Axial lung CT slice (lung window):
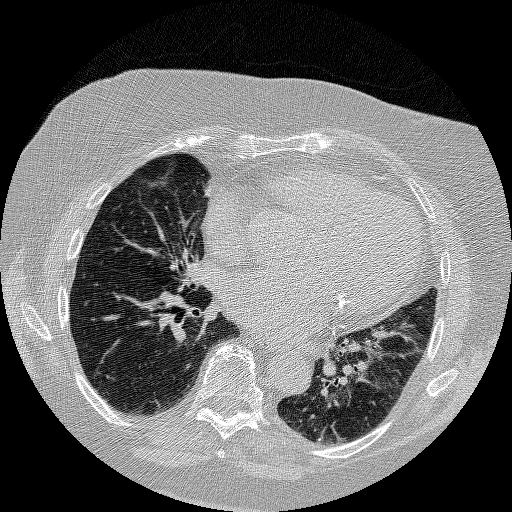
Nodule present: no